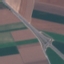
Land use / land cover class: Highway